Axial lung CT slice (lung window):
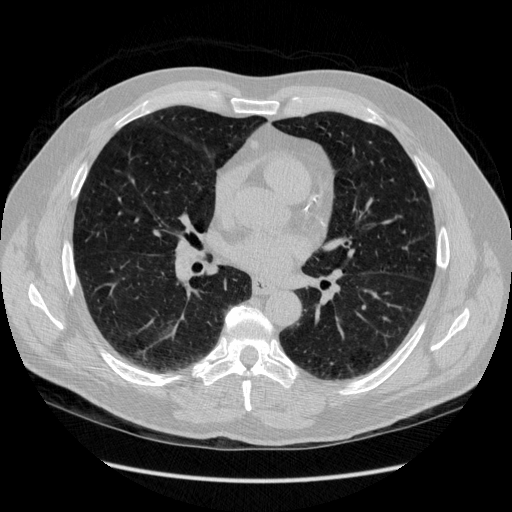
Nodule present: no